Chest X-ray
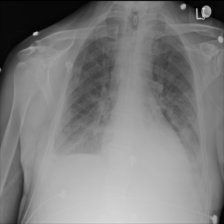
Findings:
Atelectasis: negative
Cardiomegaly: negative
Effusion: negative
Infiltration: negative
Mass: negative
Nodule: negative
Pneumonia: negative
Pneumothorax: negative
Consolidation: negative
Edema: negative
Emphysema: negative
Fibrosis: negative
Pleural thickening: negative
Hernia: negative